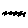
Label: zigzag